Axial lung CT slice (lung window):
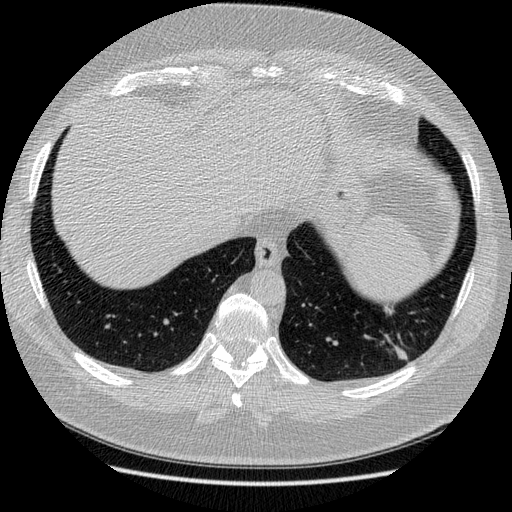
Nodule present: yes
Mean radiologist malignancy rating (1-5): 3.25